Question: Problem: I have Column A and Column B. Column A is predictable, there are thousands of column A rows. Column B has variying rows per Column A. For example, Column A may have the value REQ_000021 with 5 rows in Column B. Those are okay. The rows I need deleted are the ones where there is only one Column B per Column A.
I know this isn't a typical thing that people do so I couldn't find a VB script out there to do this.
I would post a picture if the site would allow me to. Need 15 rep points first.
Edit:
I just learned how to do newlines on stackoverflow , so here this goes:
Delete brian and Mark because there is one row for Column A and Column B.
Leave Scott and Tim alone because there is more than one Column B row per column A row. Keep in mind that Column A for Scott and Tim are large, merged rows.
That's what I'm trying to get done.
Edit:
per Scott's answer, this is the output:
I captioned some markings for clarity for anyone else who is looking at this.

Edit:
This following VB script will Delete any row that has the "DELETE" value in column C.
I used it as a macro in Excel. For those who are new to macros, enable Developer view in Excel 2007 to gain access to the view that lets you toggle to the VB screen.
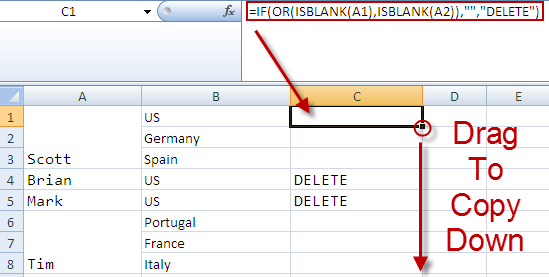
Answer: Here is the new formula based on your edit of how your data is formatted.
Place the following formula in C1 and run down the column to get the rows to be deleted:
'''
=IF(OR(ISBLANK(A1),ISBLANK(A2)),"","DELETE")
'''
You may or may not want to un-merge the cells in column A first, but it shouldn't matter given the rules of how Excel handles merged cells. I tested this on the data set you provided and it worked with or without merging the cells.
I am not providing a VBA solution because you don't need one here. Run this formula than filter on Column C for "DELETE" and delete your rows.